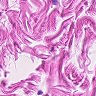
Metastatic tissue present: no